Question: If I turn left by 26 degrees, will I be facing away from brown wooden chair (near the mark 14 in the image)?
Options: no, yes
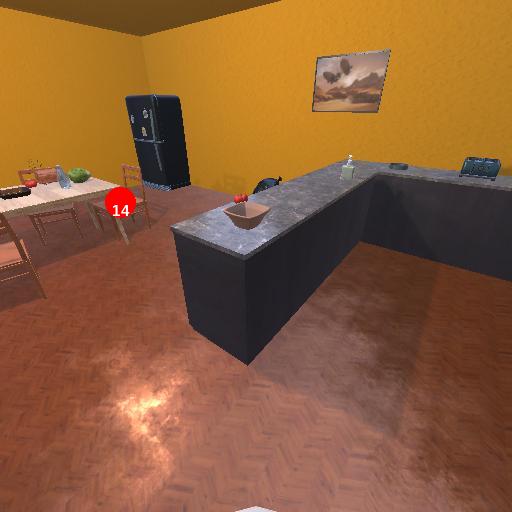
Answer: no